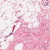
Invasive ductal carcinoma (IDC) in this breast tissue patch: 0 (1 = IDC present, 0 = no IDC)